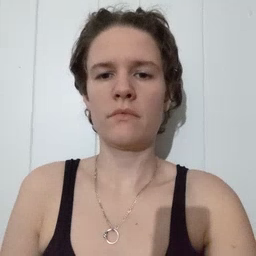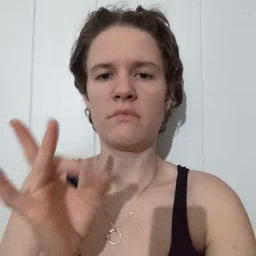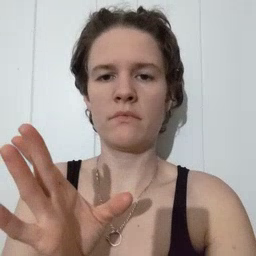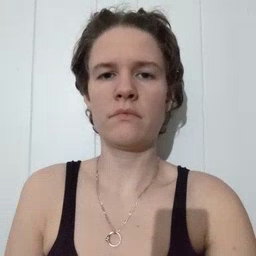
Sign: yucky